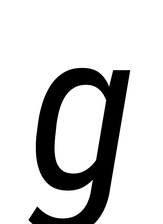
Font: Roboto-Italic_Condensed_Italic